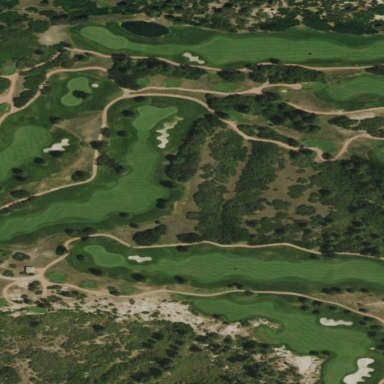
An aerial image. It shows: Rough grassy area used for golf.